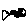
Label: star